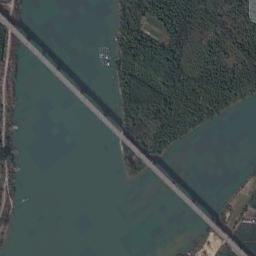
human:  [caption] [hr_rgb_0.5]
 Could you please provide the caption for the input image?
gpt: A slender, Straight bridge connects the land on both sides of the turquoise river  There are several small islands in the middle of the river .

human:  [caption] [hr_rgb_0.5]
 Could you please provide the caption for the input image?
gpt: There is a bridge over the river next to many trees .

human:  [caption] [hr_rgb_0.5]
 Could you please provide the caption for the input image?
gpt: A bridge is built on a dark green river and the river has a channel bar .

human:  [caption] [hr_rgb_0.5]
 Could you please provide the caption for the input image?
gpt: Both sides of the river are dense forests .

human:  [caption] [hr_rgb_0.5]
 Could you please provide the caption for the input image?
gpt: Many trees are around the bridge .